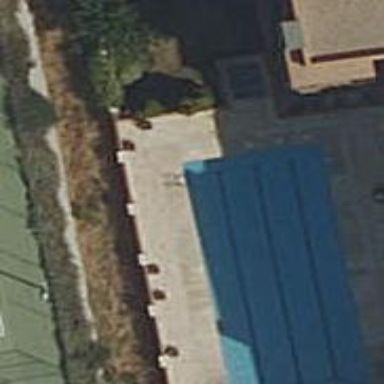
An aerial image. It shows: Swimming pool located in leisure land.